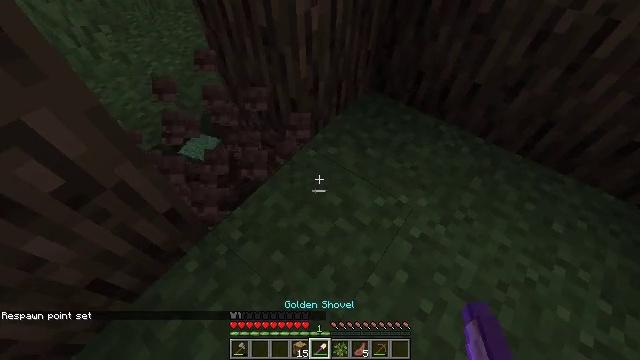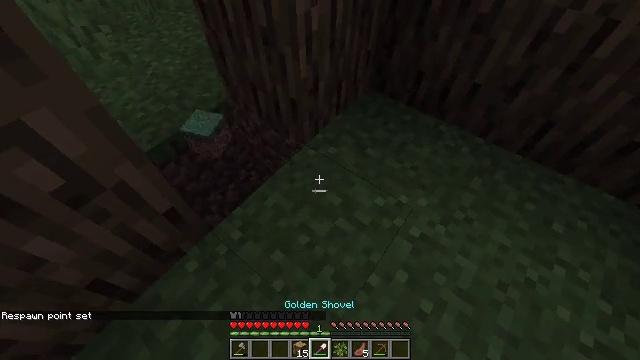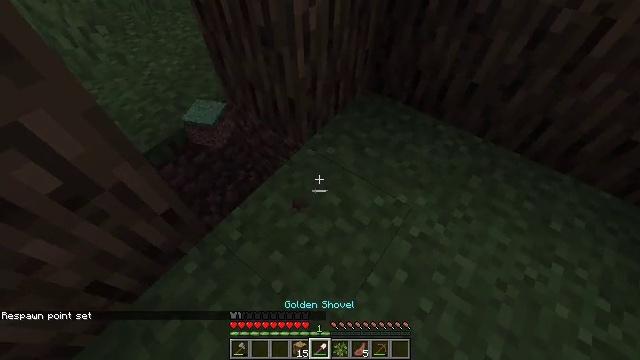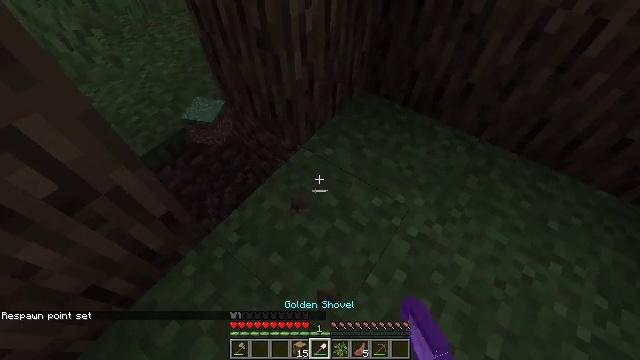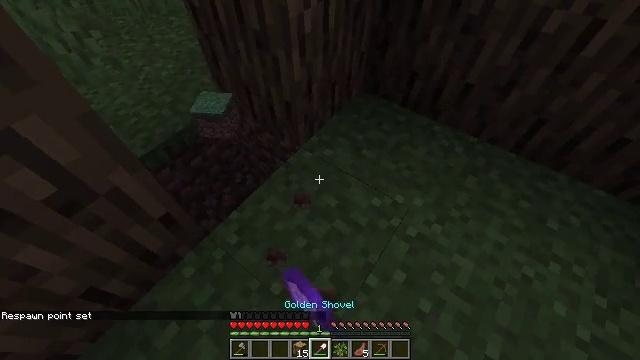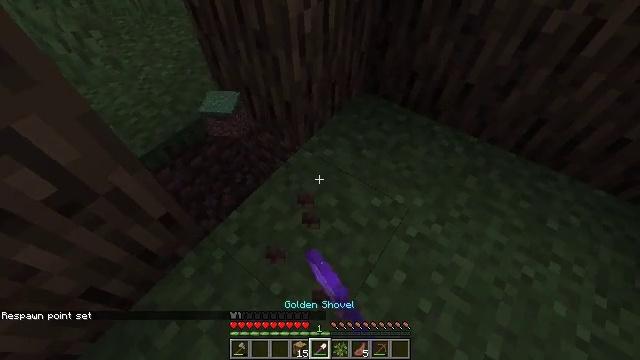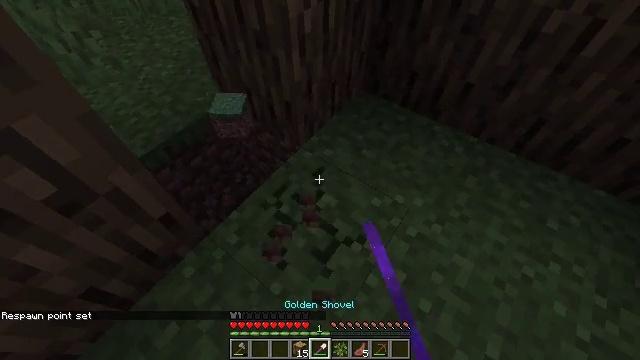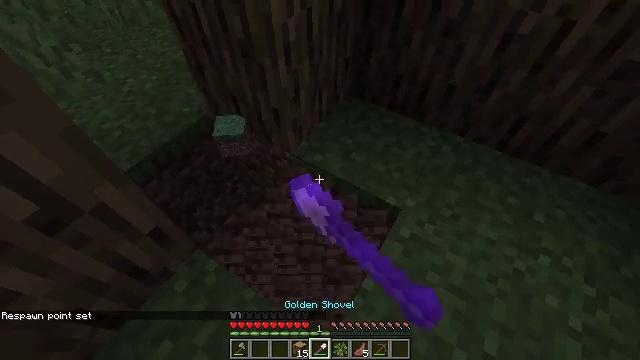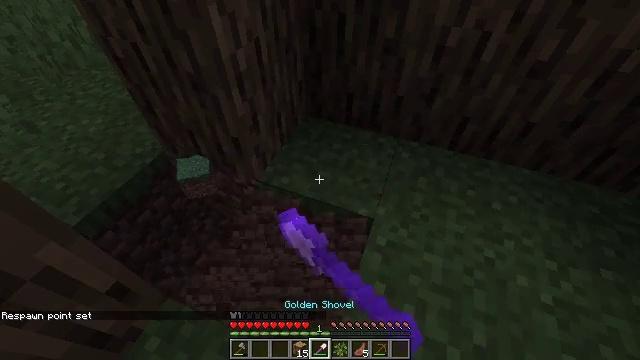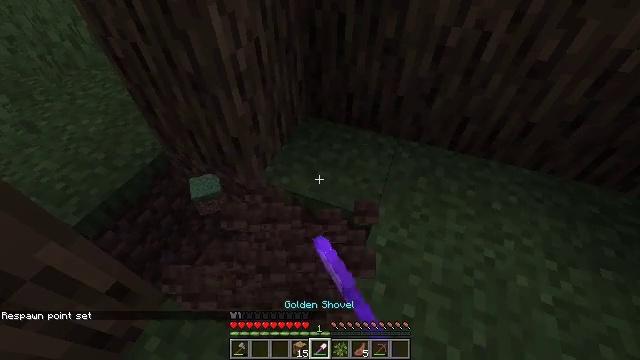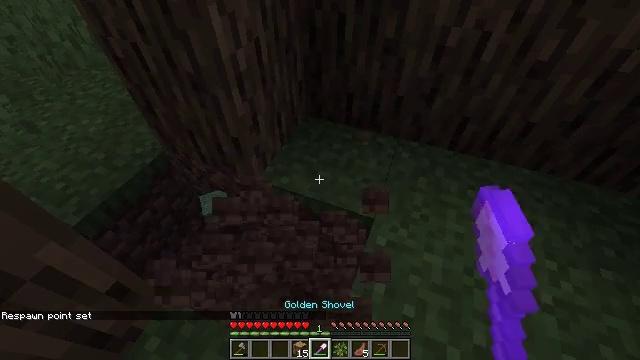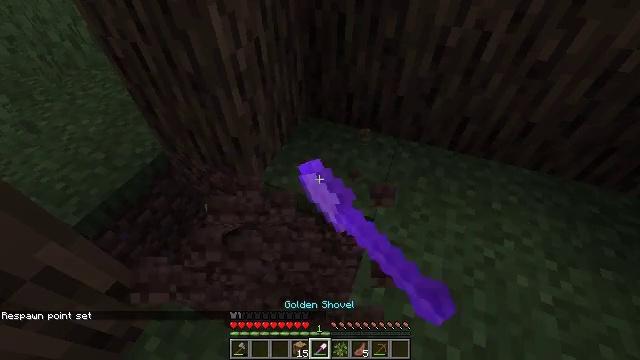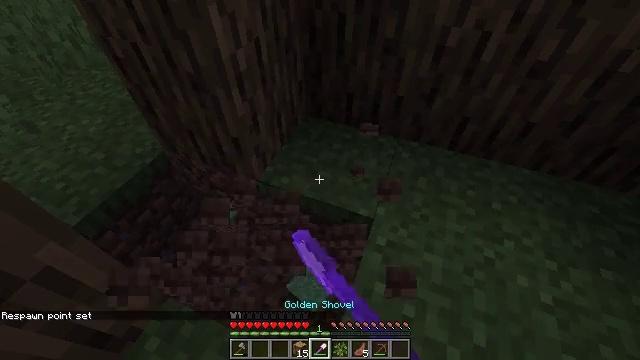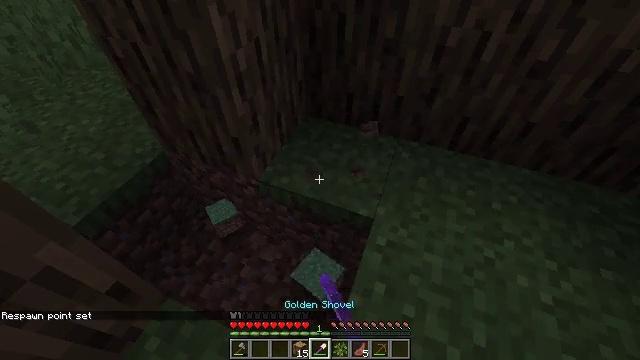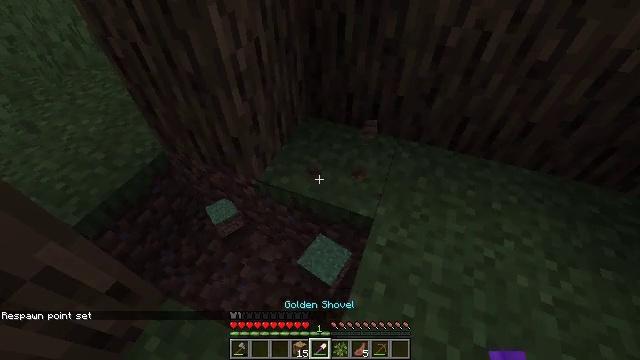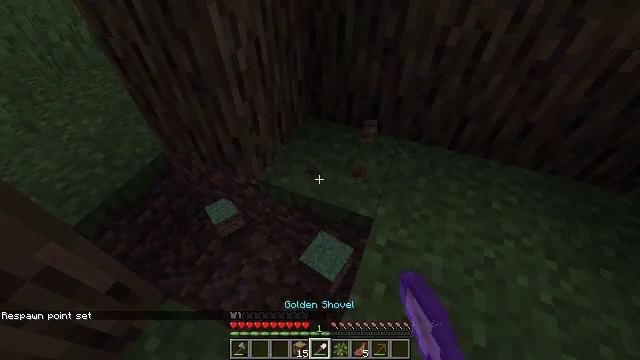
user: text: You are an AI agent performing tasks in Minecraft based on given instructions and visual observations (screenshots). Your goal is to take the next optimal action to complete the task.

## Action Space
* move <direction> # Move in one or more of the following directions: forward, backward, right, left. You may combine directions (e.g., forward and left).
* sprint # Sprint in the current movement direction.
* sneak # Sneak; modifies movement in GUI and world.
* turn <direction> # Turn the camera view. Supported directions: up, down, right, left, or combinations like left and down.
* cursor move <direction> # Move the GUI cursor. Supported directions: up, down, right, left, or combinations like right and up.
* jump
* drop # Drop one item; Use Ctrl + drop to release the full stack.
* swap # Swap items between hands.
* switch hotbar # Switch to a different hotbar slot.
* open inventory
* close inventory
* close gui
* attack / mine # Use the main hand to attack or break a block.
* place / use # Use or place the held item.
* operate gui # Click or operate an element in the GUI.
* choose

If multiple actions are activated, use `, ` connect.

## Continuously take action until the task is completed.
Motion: motion action
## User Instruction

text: Break the grass block.
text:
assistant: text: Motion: no_op
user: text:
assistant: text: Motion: attack / mine
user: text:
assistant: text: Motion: attack / mine
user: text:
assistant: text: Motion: attack / mine
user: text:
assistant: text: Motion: attack / mine
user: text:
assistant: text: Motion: attack / mine
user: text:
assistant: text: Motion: turn right and up, attack / mine
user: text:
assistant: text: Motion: turn right and up
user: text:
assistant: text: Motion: no_op
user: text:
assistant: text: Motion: attack / mine
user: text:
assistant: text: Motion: attack / mine
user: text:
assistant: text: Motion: attack / mine
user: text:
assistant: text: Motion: attack / mine
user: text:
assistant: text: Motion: attack / mine
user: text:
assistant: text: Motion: attack / mine
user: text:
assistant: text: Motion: attack / mine
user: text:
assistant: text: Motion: attack / mine
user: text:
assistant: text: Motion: move forward and move left, attack / mine
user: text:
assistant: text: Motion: move forward and move left, attack / mine
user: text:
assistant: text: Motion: move forward and move left, turn right and down, attack / mine
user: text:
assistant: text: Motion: move forward and move left, turn right and down
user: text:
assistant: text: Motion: move forward and move left, turn right and down
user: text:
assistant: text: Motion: move forward and move left, turn right
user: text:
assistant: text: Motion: move forward
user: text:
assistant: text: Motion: move forward
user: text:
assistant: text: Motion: move forward
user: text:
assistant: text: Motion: move forward and move right
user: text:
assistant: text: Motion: move forward and move right
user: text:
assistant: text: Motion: move forward and move right
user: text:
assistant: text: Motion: move forward and move left